Field crop: maize
Growth stage: 2
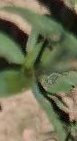
Species: maize